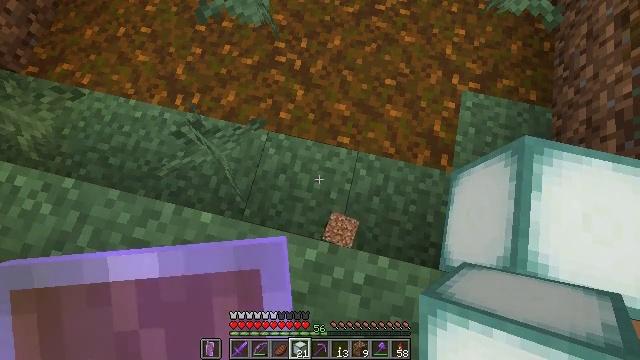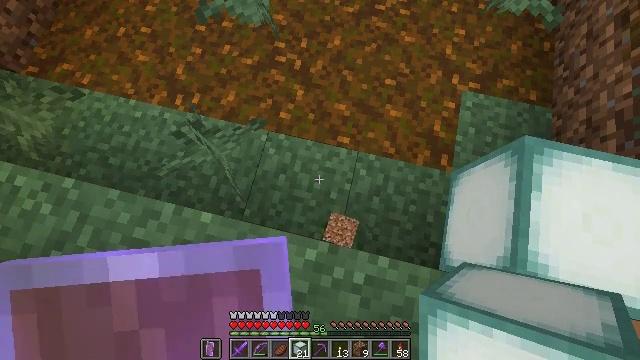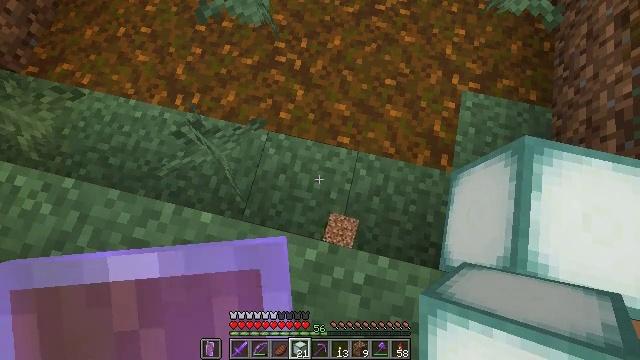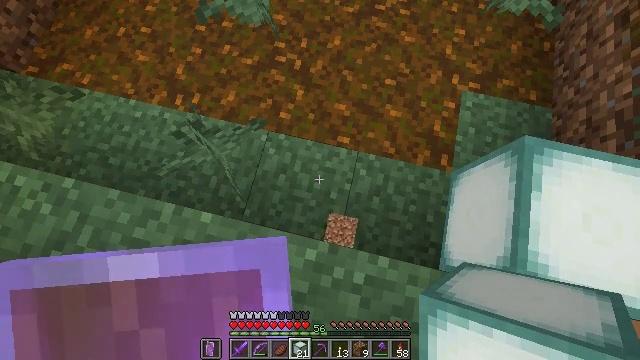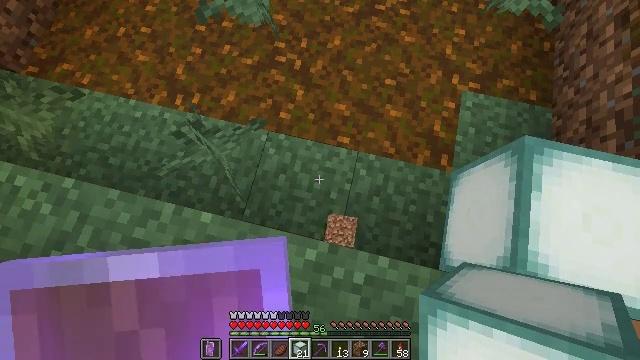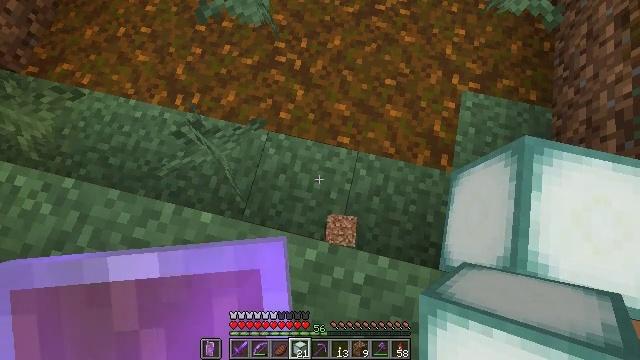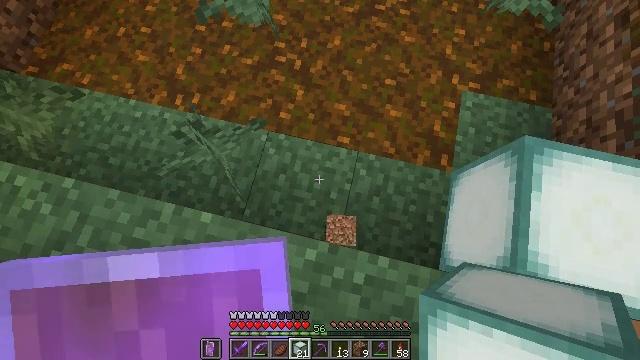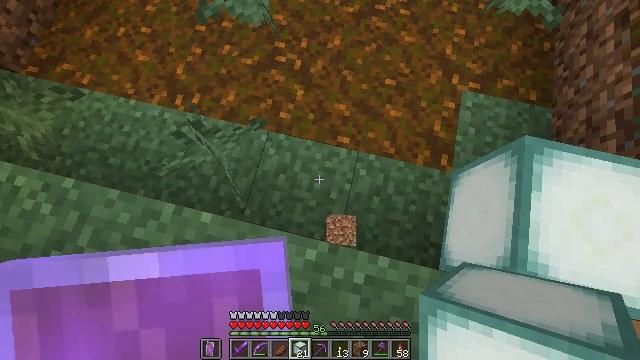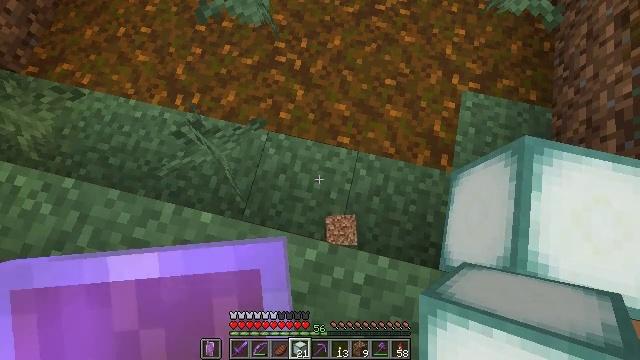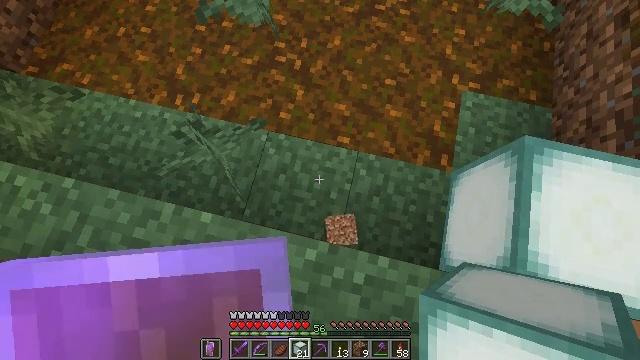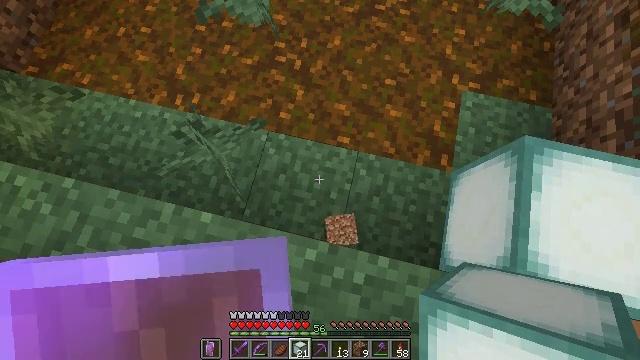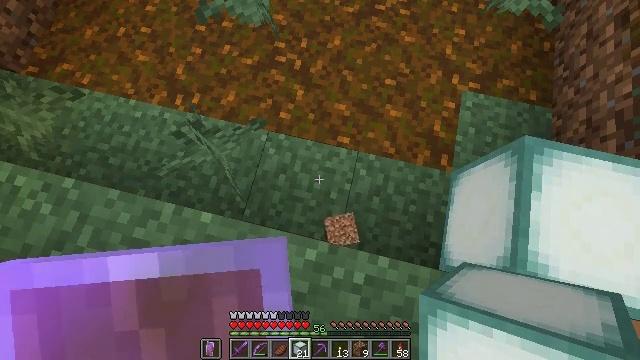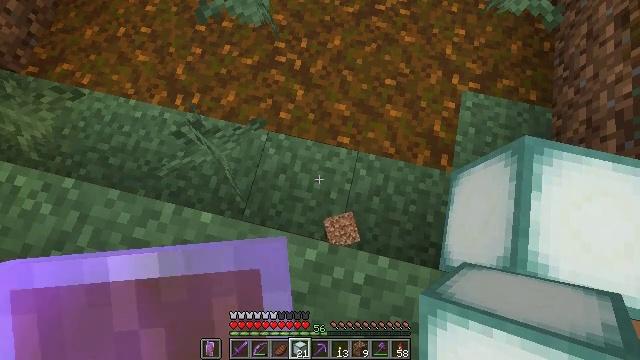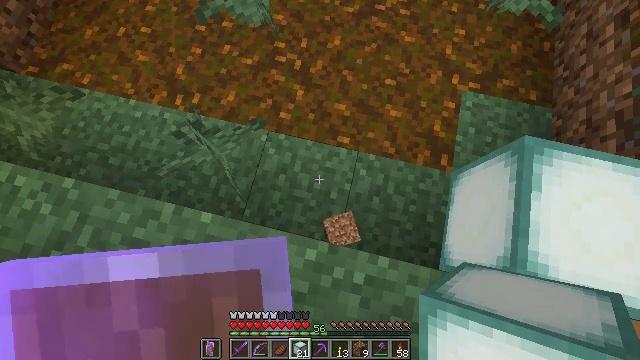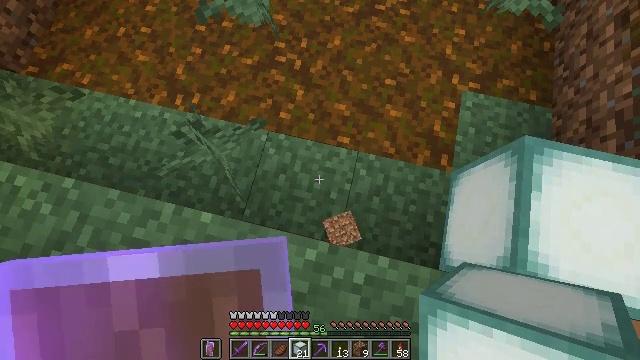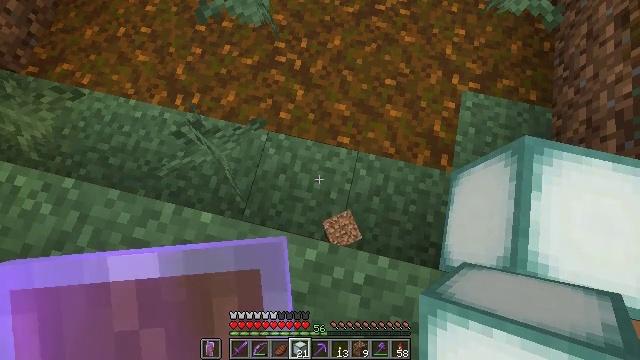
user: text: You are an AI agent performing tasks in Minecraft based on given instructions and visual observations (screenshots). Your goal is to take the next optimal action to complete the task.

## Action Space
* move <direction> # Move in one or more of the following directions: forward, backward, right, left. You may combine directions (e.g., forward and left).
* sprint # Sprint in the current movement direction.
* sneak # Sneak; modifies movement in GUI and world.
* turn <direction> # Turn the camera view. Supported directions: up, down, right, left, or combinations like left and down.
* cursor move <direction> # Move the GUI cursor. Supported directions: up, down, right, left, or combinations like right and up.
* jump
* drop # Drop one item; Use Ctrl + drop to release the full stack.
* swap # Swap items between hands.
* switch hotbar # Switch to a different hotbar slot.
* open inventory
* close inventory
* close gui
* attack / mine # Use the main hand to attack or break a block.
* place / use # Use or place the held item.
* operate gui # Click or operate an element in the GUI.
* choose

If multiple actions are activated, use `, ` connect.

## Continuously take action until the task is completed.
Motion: motion action
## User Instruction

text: Mine the sea lantern from the ocean monument.
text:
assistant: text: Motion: no_op
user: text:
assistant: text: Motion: no_op
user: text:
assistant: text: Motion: no_op
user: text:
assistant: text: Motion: no_op
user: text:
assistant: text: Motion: no_op
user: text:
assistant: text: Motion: no_op
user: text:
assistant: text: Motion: no_op
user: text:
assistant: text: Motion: no_op
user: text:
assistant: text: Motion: no_op
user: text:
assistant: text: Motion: no_op
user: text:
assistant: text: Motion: no_op
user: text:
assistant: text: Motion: no_op
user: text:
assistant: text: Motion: no_op
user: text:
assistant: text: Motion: no_op
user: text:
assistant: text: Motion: no_op
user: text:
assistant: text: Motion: no_op
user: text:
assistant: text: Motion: no_op
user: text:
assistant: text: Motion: move left, turn right and up
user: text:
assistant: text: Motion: move left, turn right and up
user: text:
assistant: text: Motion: move left, turn right and up
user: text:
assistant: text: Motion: move left, turn right and up
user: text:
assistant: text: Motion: move left, turn right and up
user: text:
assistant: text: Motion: move left, turn right and up
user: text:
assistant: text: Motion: turn right and up
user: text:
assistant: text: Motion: turn right and up
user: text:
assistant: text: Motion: turn right and up
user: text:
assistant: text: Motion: turn right and up
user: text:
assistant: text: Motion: no_op
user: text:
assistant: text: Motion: turn right and up
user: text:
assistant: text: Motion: no_op